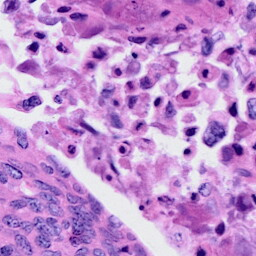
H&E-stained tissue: Cervix